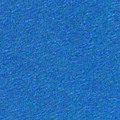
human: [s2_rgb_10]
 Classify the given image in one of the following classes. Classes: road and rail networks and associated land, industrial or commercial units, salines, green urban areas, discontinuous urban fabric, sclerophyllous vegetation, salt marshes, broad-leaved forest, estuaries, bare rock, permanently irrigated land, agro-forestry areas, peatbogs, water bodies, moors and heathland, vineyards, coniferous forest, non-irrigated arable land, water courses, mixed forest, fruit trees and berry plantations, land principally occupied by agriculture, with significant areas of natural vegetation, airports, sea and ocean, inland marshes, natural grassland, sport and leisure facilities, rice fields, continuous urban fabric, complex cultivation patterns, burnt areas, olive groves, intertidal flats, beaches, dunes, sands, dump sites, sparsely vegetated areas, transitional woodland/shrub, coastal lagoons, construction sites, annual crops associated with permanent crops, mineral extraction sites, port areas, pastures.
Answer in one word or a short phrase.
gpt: sea and ocean